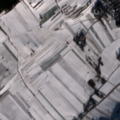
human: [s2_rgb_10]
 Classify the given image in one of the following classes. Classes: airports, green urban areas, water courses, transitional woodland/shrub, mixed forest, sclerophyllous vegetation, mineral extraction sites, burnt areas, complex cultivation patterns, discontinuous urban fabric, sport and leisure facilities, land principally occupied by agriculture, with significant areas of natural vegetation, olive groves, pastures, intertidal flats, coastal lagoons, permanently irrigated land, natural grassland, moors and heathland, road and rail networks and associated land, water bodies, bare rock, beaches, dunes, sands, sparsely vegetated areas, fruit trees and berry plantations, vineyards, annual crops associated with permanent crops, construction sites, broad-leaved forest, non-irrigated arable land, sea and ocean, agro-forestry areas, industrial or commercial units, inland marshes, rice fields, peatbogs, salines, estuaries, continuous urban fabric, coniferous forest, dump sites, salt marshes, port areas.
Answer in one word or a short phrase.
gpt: discontinuous urban fabric, non-irrigated arable land, complex cultivation patterns, coniferous forest